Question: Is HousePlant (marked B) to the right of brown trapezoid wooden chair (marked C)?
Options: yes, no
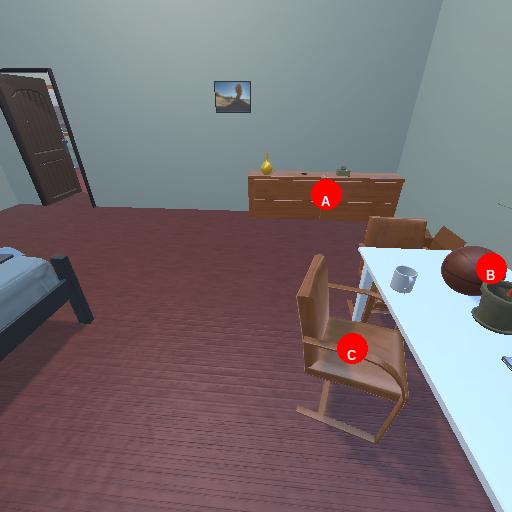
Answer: yes